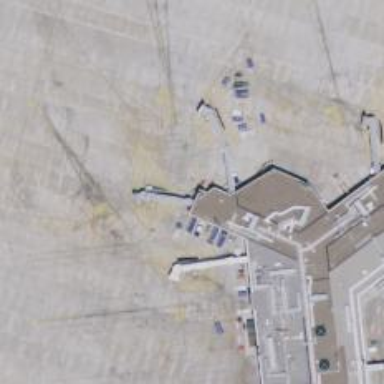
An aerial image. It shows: Airport gate.